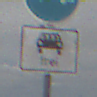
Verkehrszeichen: MehrfachbesetzePersonenkraftwagenFrei
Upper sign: Busssonderstreifen
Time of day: Midday
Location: Outdoor (Nature)
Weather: PartlyCloudy
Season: NotSpecified
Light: Natural